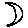
Label: moon